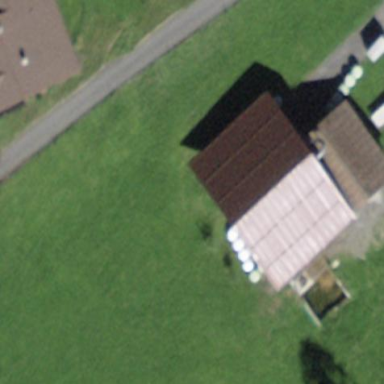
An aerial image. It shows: Rural barn.